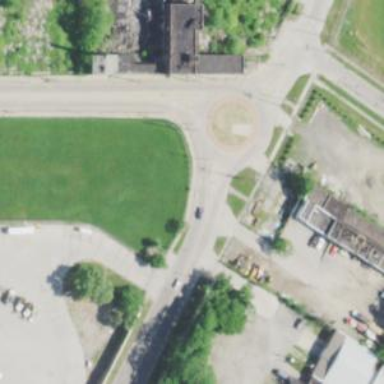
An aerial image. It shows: Tertiary road leading to roundabout.